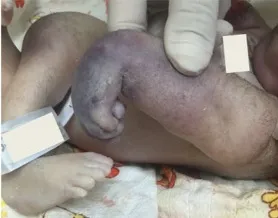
(B) Observe cyanotic coloration in the distal left arm and hand in comparison of the foot.
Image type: medical_photograph (skin_photograph)